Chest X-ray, AP view. Patient: 10 years old, sex F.
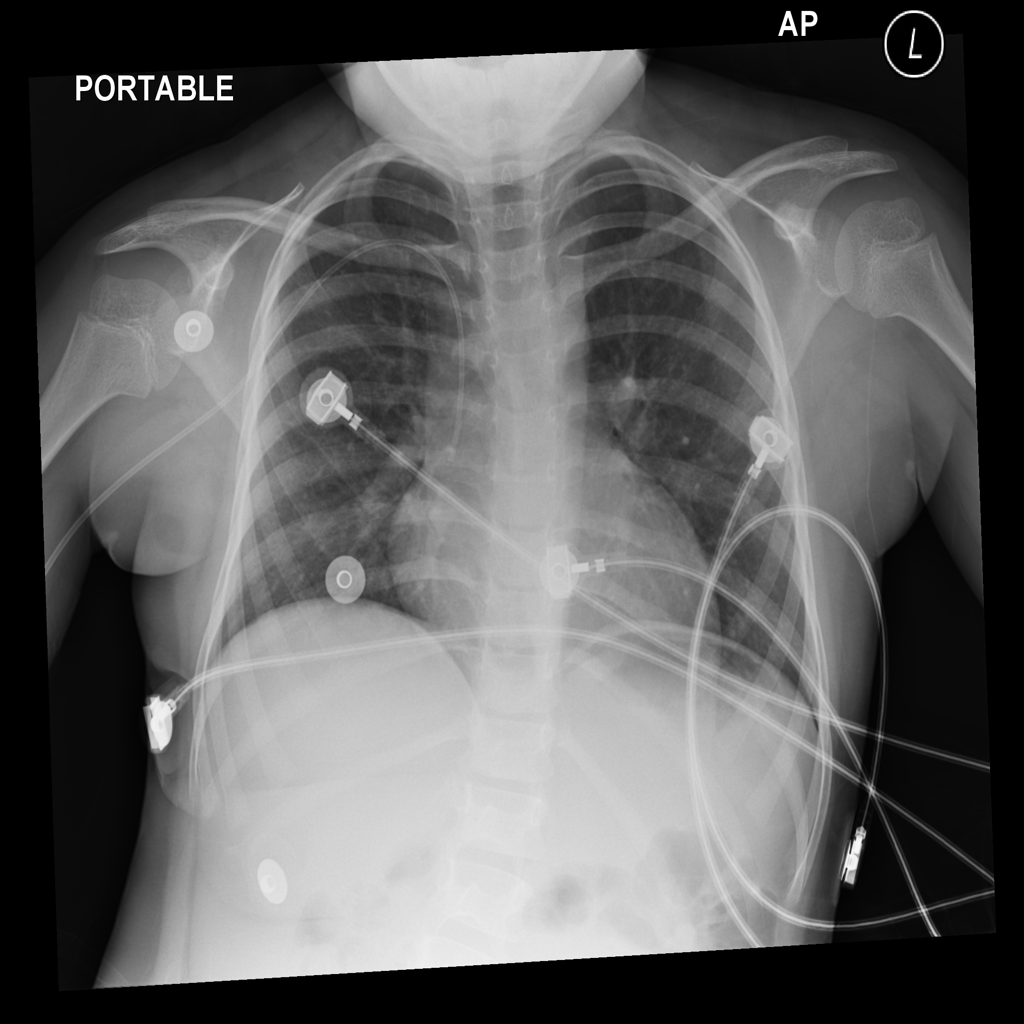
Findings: No Finding